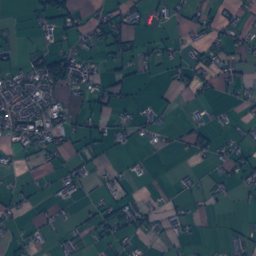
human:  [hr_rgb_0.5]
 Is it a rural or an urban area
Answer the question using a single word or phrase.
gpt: urban

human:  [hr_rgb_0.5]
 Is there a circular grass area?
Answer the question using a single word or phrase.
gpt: yes

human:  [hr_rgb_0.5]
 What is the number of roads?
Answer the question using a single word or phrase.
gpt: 152

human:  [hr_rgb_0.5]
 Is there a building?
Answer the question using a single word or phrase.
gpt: yes

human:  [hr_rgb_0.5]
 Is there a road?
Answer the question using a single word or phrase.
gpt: yes

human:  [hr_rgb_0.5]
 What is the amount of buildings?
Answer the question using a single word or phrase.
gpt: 1816

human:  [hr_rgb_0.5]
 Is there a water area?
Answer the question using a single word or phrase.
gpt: yes

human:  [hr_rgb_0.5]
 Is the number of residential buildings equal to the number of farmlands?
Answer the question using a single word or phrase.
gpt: no

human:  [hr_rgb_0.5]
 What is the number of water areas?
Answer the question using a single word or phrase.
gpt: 11

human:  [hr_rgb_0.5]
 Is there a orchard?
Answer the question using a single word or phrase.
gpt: yes

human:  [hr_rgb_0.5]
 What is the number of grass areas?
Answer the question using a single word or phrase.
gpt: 224

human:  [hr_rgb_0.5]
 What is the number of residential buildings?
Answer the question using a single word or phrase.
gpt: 1764

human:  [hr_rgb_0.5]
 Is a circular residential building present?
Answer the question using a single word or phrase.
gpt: yes

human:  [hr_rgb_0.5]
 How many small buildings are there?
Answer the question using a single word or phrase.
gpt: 1766

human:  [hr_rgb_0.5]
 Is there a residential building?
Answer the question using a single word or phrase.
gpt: yes

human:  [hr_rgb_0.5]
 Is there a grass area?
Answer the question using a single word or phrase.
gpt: yes

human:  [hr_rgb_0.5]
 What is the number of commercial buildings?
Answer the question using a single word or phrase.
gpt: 33

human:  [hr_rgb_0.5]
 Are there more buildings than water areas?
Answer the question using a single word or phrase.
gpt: yes

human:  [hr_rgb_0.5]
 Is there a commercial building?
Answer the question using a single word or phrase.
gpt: yes

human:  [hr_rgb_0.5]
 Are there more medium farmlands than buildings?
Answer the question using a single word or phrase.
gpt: no

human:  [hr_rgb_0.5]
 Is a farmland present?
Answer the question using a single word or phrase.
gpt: yes

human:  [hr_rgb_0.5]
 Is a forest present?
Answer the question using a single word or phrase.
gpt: yes

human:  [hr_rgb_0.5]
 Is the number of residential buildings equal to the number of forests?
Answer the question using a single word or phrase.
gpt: no

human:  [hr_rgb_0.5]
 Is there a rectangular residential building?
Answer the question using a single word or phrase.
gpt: yes

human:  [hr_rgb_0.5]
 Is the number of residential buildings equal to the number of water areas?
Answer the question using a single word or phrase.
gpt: no

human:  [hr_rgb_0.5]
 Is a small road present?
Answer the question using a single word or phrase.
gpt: yes

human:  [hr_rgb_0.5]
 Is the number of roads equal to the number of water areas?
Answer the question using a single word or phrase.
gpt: no

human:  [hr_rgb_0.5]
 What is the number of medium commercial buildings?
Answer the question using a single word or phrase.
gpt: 2

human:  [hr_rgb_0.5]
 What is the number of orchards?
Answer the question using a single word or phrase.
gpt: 8

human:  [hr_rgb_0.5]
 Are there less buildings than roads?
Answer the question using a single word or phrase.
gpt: no

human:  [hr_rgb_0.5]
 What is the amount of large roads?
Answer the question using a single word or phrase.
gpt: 53

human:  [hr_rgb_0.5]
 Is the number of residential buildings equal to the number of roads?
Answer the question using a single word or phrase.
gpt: no

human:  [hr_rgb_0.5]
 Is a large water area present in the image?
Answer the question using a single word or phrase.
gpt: no

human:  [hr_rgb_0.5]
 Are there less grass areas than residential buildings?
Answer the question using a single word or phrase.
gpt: yes

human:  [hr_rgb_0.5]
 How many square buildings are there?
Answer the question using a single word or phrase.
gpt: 2

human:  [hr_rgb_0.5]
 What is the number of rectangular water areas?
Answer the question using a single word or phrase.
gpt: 3

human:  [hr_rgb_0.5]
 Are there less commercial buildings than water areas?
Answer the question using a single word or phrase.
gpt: no

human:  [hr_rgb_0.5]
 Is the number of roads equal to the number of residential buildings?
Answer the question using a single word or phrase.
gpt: no

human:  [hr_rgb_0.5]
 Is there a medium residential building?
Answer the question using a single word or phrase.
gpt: yes

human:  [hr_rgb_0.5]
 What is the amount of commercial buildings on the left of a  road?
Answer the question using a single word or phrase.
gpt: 33

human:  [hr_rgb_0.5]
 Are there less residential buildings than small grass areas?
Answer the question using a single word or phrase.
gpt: no

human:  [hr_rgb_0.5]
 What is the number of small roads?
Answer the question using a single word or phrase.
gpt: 152

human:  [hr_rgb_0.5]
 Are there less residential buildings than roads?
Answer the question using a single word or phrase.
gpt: no

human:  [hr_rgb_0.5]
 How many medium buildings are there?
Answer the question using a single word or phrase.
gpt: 49

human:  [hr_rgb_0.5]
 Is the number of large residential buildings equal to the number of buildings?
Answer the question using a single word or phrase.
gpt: no

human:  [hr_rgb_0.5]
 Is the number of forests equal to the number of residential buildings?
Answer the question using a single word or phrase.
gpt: no

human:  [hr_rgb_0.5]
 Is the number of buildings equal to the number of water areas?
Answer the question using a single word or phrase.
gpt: no

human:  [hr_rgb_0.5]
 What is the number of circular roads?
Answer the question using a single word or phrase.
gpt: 0

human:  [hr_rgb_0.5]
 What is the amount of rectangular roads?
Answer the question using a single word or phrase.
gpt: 0

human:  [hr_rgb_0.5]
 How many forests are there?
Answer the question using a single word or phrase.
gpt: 70

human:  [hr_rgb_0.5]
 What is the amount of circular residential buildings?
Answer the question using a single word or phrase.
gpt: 1

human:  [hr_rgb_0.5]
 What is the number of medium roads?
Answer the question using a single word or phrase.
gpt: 0

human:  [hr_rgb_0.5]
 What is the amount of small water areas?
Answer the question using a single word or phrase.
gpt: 9

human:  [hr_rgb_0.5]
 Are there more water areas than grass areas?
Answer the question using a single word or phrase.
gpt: no

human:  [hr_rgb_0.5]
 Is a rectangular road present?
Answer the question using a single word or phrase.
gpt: no

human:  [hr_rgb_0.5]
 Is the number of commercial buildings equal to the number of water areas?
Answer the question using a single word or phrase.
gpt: no

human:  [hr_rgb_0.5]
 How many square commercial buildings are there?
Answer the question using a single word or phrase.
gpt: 1

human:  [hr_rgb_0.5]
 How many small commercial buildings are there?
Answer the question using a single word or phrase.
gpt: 30

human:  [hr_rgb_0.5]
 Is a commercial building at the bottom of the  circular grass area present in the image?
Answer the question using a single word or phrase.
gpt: yes

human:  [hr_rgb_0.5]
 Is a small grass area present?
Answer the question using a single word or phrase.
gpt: yes

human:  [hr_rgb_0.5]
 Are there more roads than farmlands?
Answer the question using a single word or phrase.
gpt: yes

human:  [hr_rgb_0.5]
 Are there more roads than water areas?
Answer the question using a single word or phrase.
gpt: yes

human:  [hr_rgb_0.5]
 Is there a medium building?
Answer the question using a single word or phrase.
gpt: yes

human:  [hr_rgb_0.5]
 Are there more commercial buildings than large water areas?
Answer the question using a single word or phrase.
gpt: yes